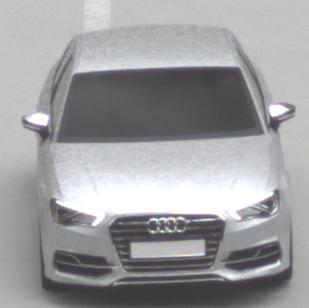
Make: Audi
Model: S3
Detailed model: 8V
Model produced from: 2013
Model produced until: 2020
Doors: 4
Color: white
Road condition: dry road
Daytime: morning or afternoon
Contrast: low contrast